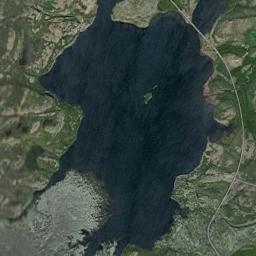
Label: lake